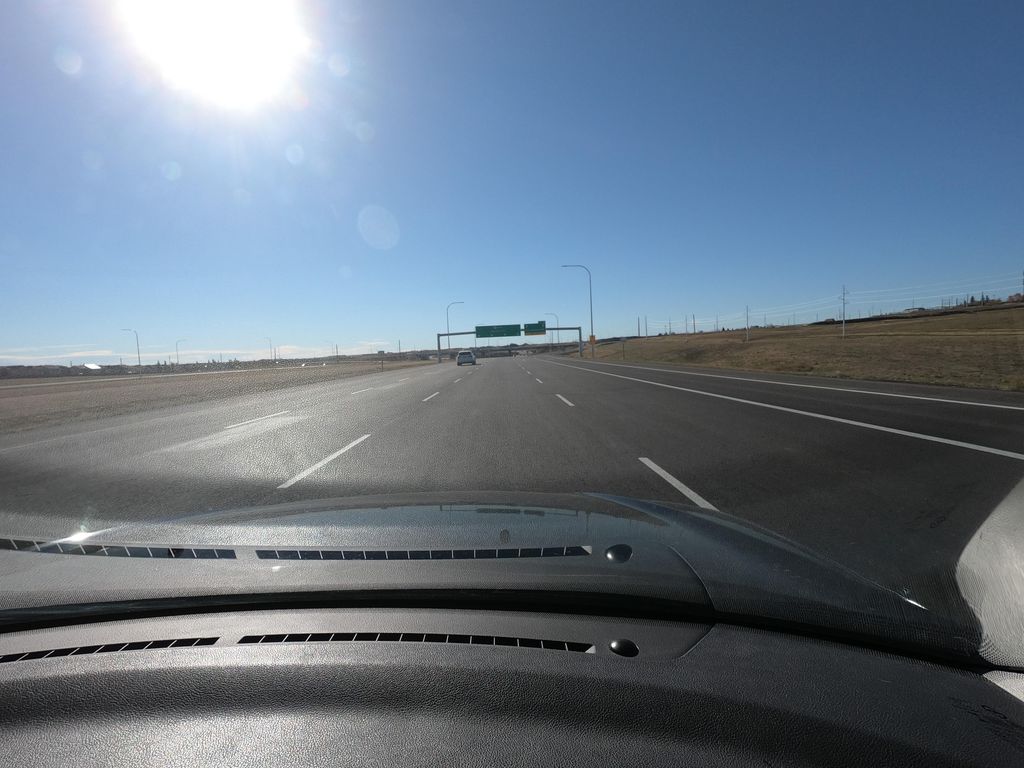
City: calgary